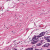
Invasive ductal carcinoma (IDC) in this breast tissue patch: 0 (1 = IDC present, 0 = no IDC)